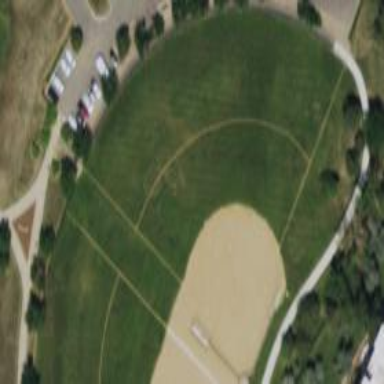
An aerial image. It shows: Grass pitch designated for baseball.